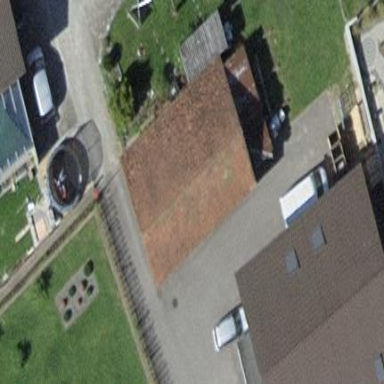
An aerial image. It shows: Rural barn.